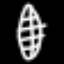
Label: leaf